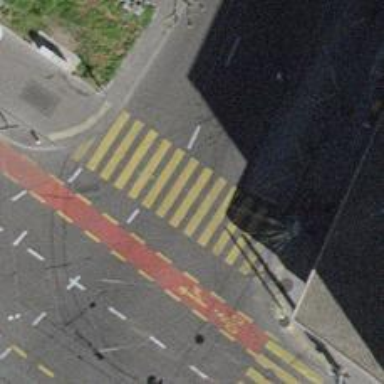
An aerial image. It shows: Crossing with traffic signals.